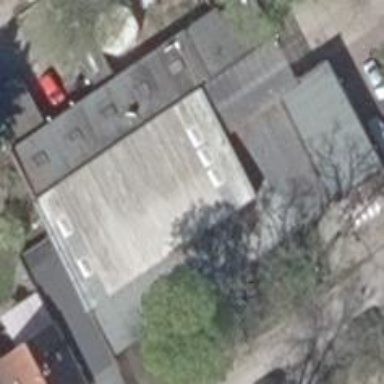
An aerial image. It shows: Building housing car repair shop.